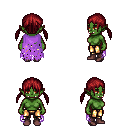
a pixel art fantasy rpg character, female body template, orc, green skin, maroon tattered cape, gold greaves, brunette twin-tailed hairstyle, maroon shoes, four views (front, back, left, right), 2x2 character sprite sheet, small pixel art, hard edges, no anti-aliasing